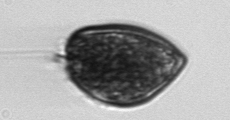
Label: Prorocentrum_micans